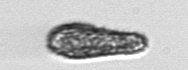
Label: Pseudochattonella_farcimen